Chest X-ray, AP view. Patient: 69 years old, sex M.
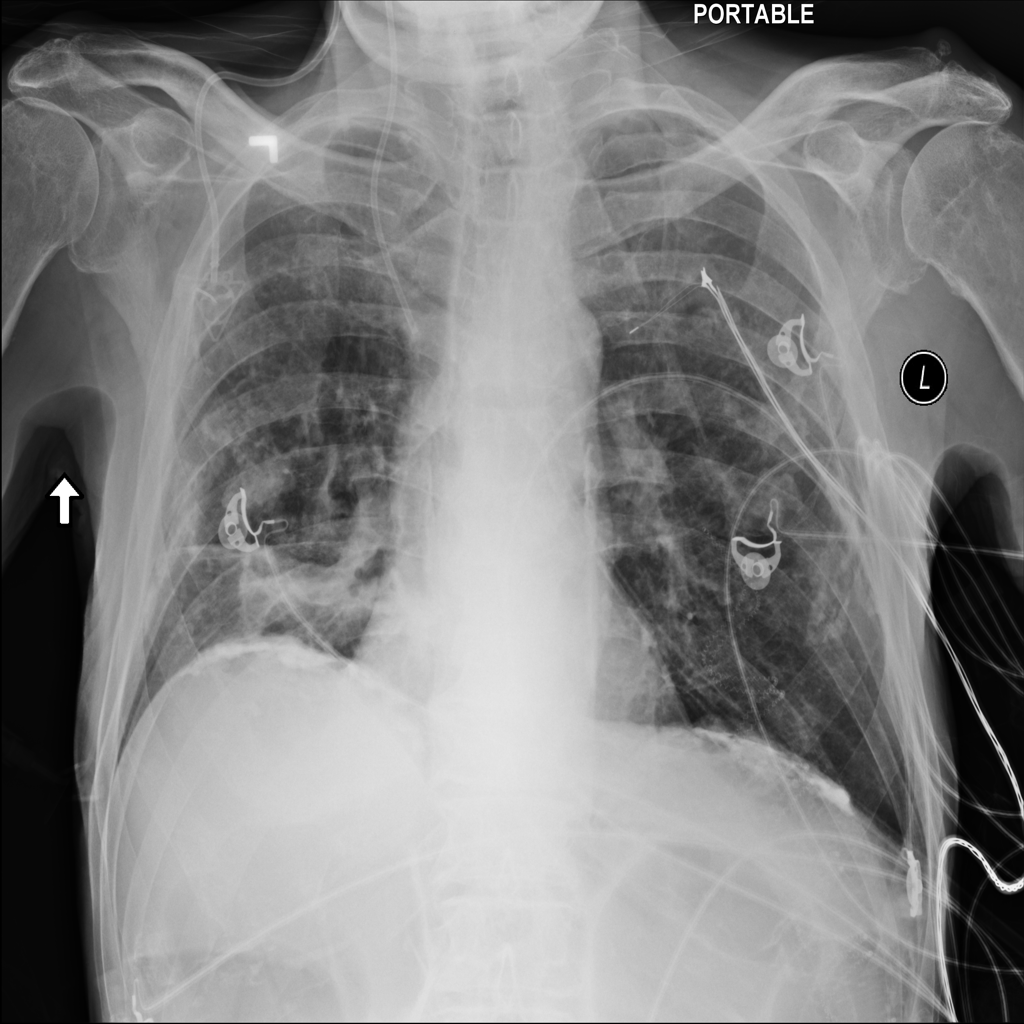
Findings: Atelectasis